Interaction volume radius: 10 \u00c5
Interaction volume height: 10 \u00c5
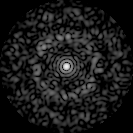
Disorder parameter: 0.8209